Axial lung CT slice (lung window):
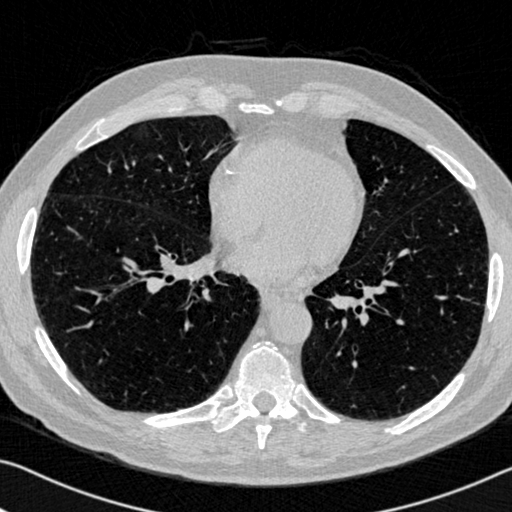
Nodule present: no